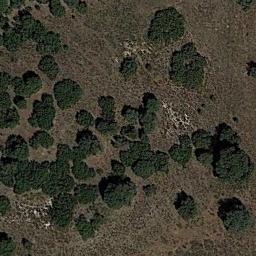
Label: chaparral